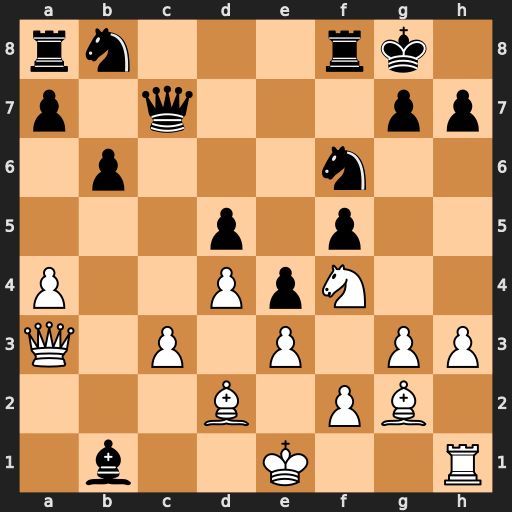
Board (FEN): rn3rk1/p1q3pp/1p3n2/3p1p2/P2PpN2/Q1P1P1PP/3B1PB1/1b2K2R
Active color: w
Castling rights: K
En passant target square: -
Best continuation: Qxf8+ Kxf8 Ne6+ Ke8 Nxc7+